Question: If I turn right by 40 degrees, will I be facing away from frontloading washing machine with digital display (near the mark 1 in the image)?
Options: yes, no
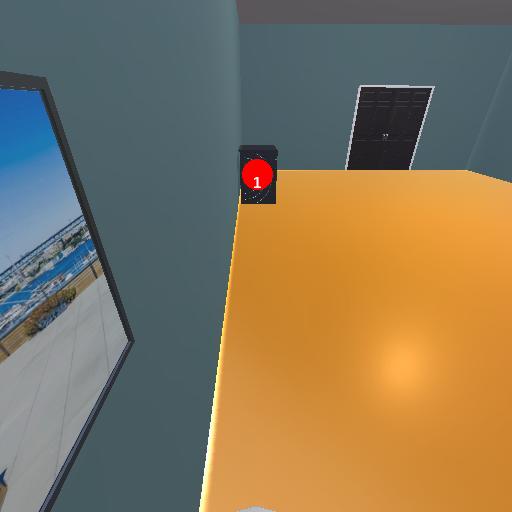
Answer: yes